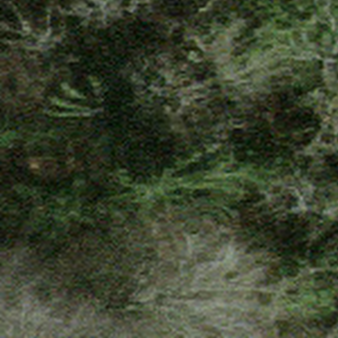
Label: other